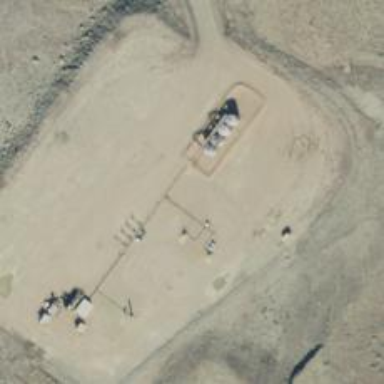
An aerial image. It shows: Petroleum well that is man-made.